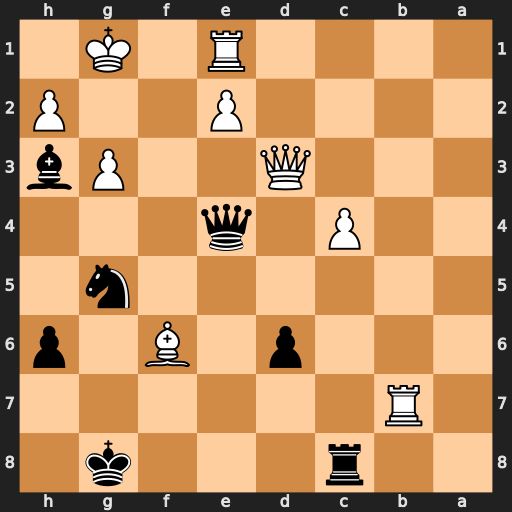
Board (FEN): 2r3k1/1R6/3p1B1p/6n1/2P1q3/3Q2Pb/4P2P/4R1K1
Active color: b
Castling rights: -
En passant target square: -
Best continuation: Qg2#